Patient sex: M
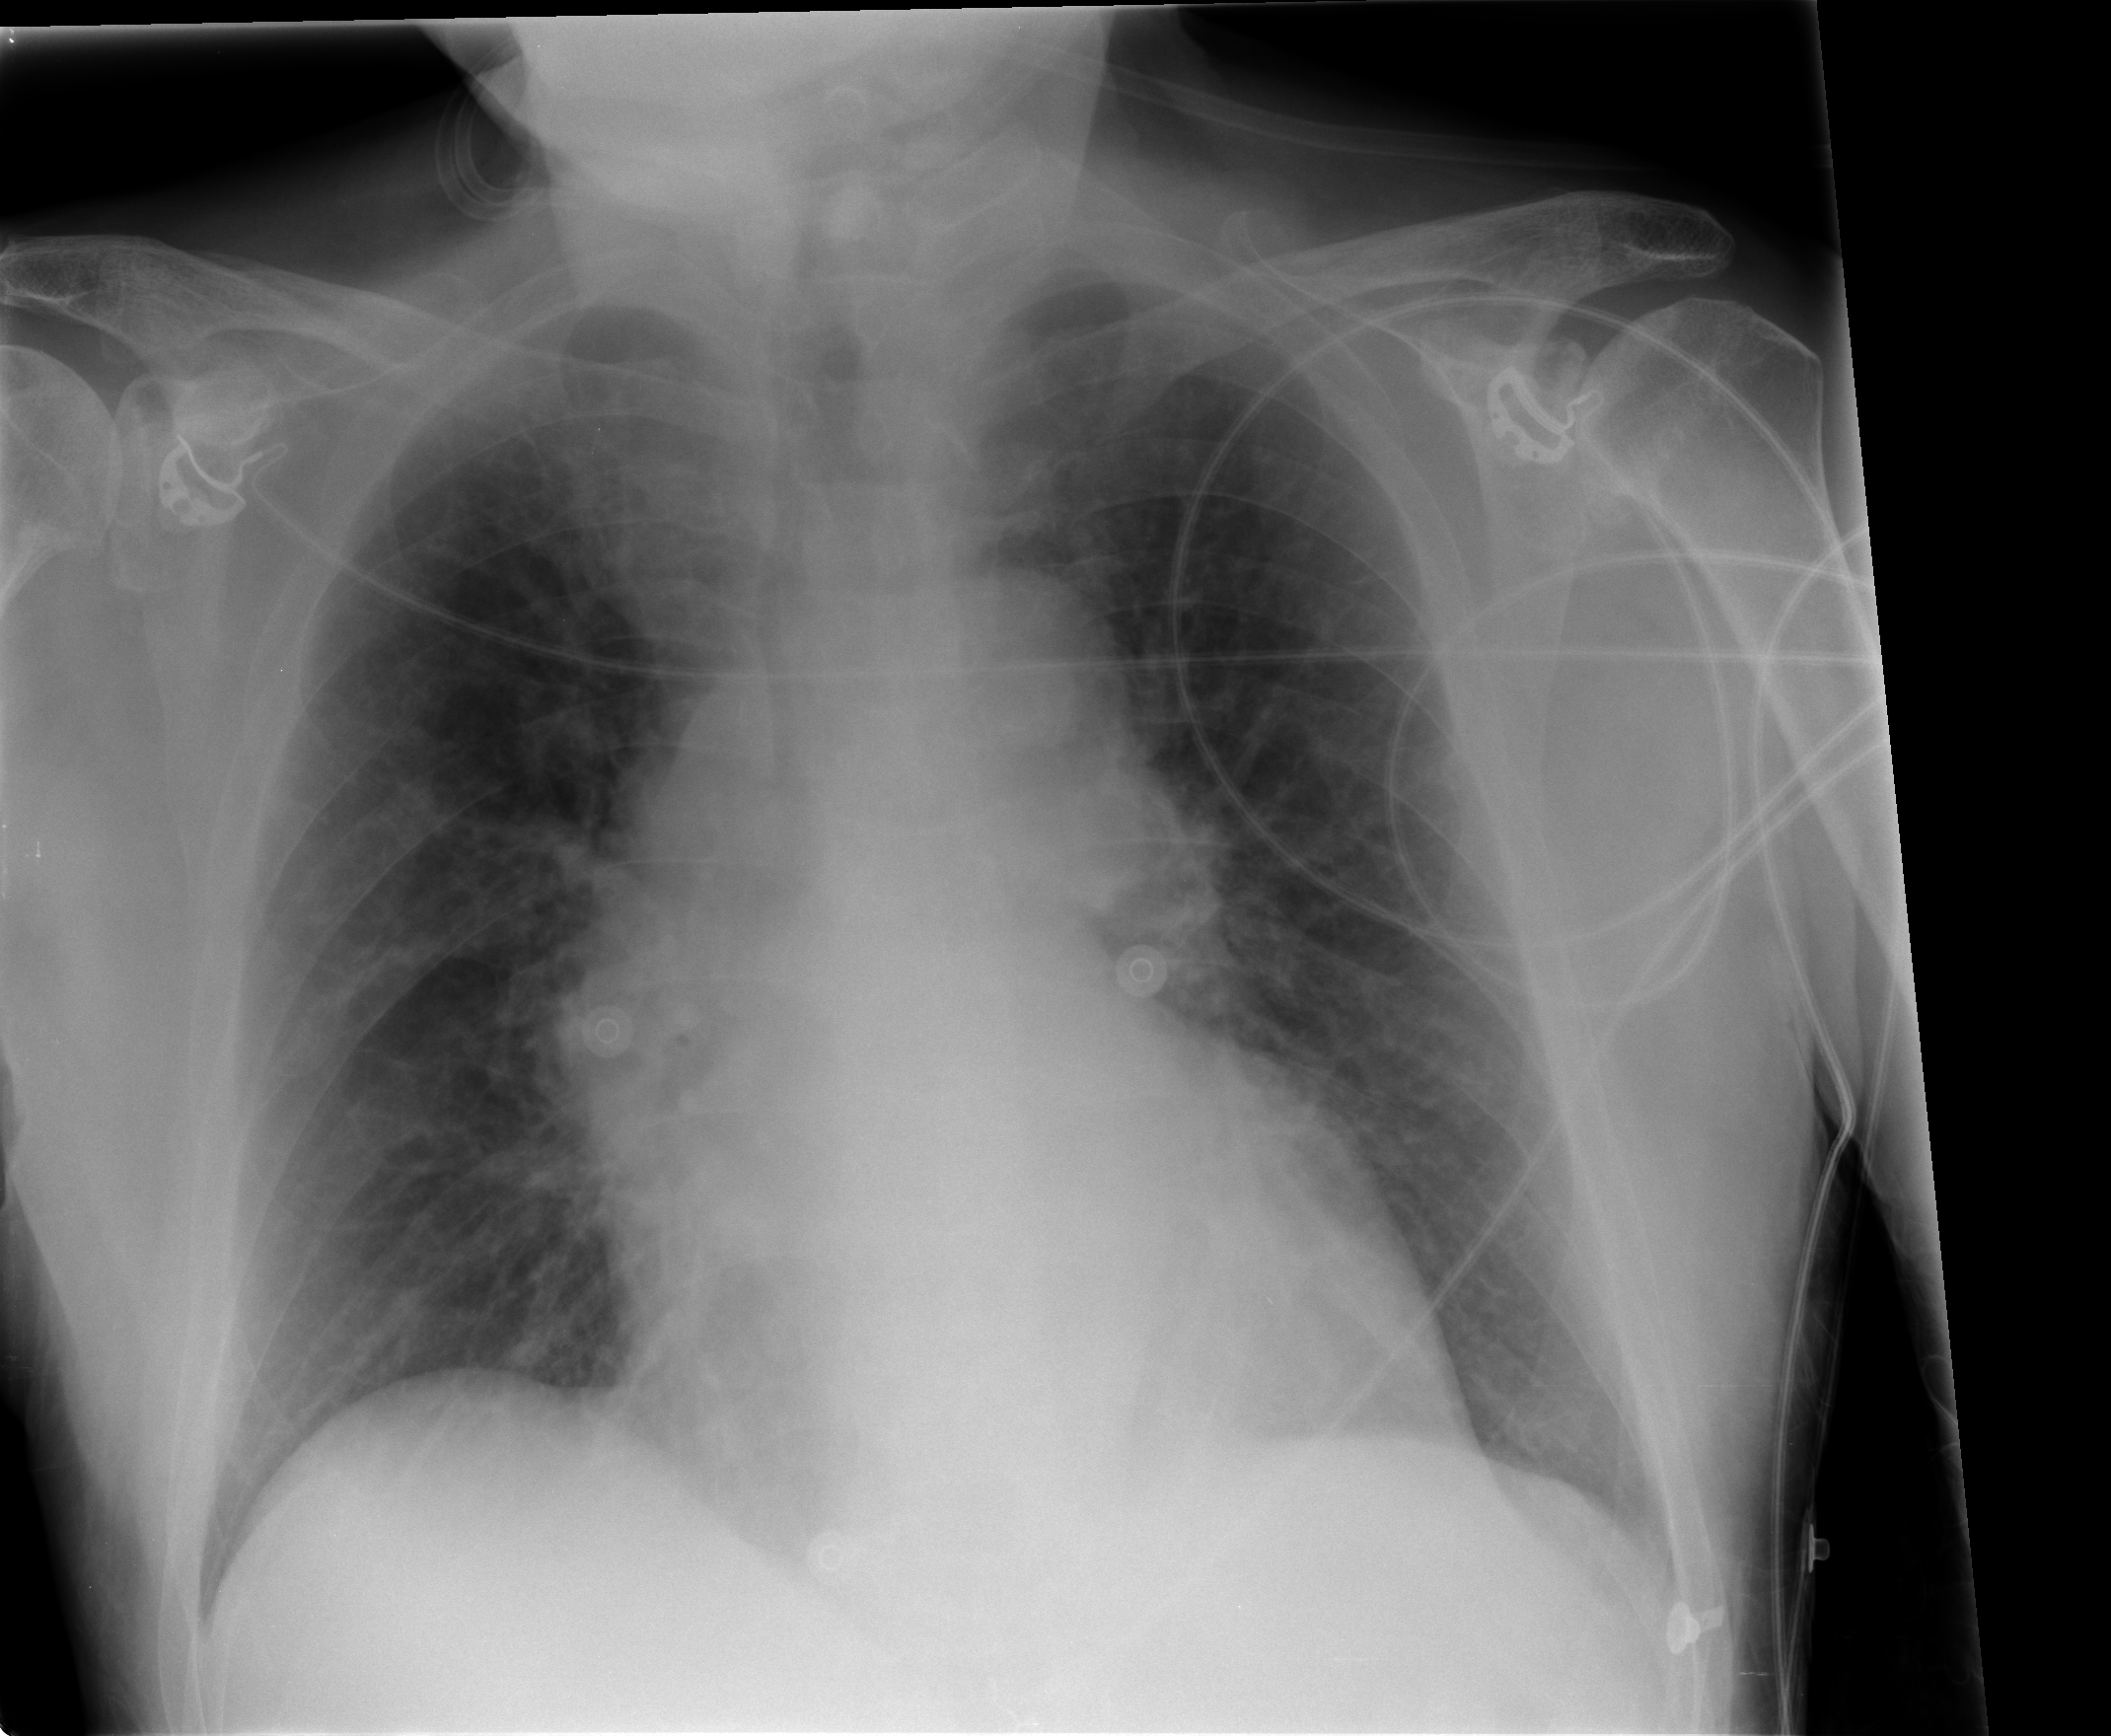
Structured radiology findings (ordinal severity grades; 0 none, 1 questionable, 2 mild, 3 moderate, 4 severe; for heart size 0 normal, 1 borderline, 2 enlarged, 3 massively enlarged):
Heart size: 2
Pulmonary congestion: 2
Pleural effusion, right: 0
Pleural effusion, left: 0
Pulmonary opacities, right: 0
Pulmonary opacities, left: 0
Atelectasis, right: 0
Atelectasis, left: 0